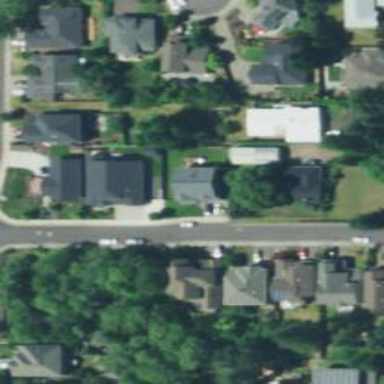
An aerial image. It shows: Residential road.